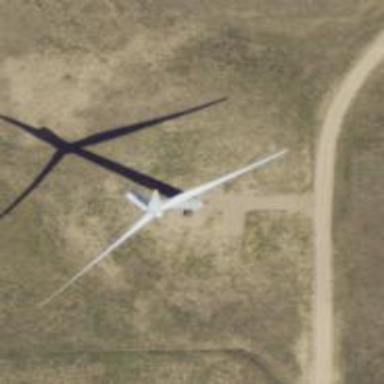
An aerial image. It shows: Wind generator with horizontal axis. The generator is wind turbine.